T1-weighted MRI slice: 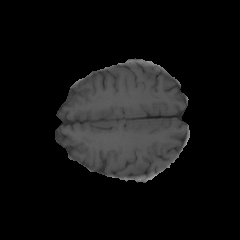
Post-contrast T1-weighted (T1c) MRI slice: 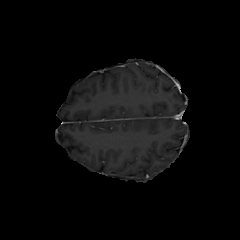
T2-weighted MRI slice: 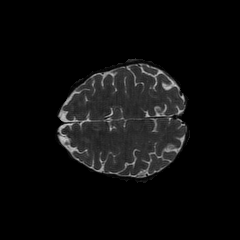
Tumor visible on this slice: no